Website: macys
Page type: account-selection
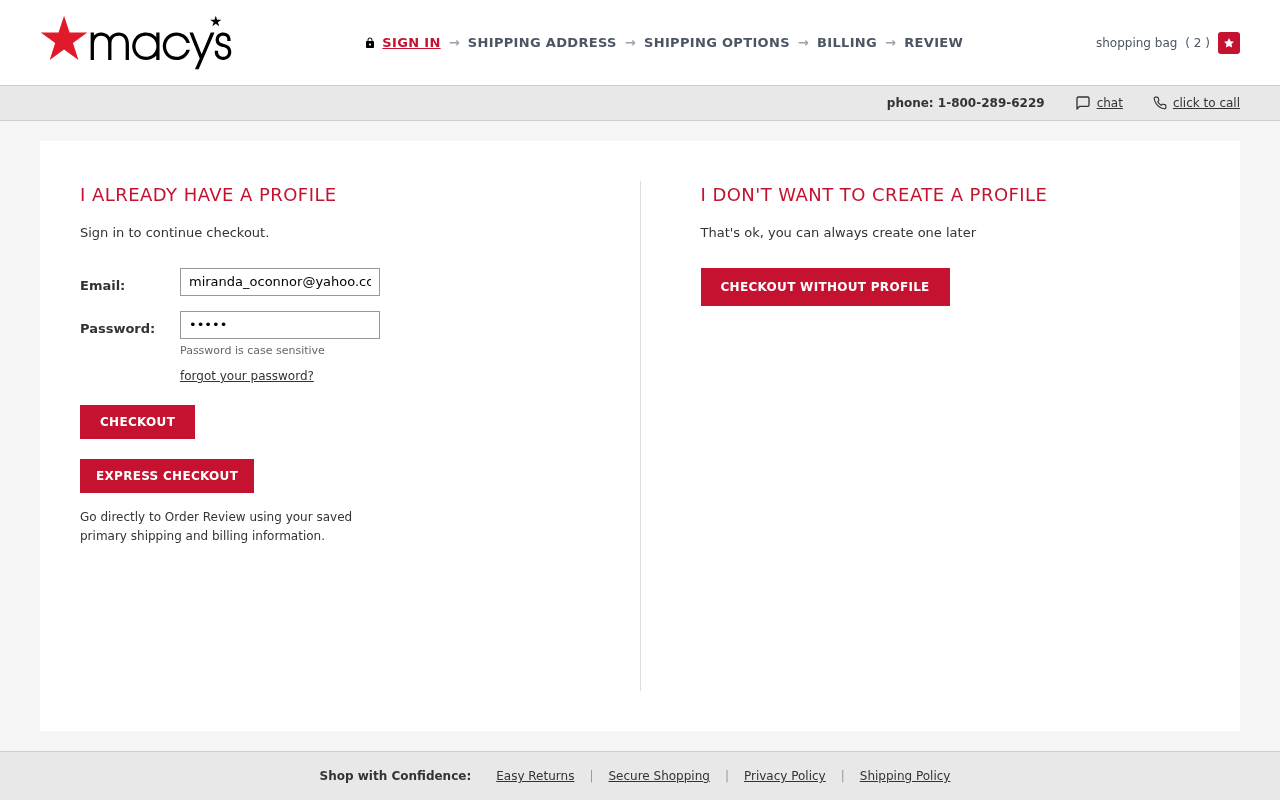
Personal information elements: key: PII_EMAIL
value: miranda_oconnor@yahoo.com
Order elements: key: ORDER_NUM_ITEMS
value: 2